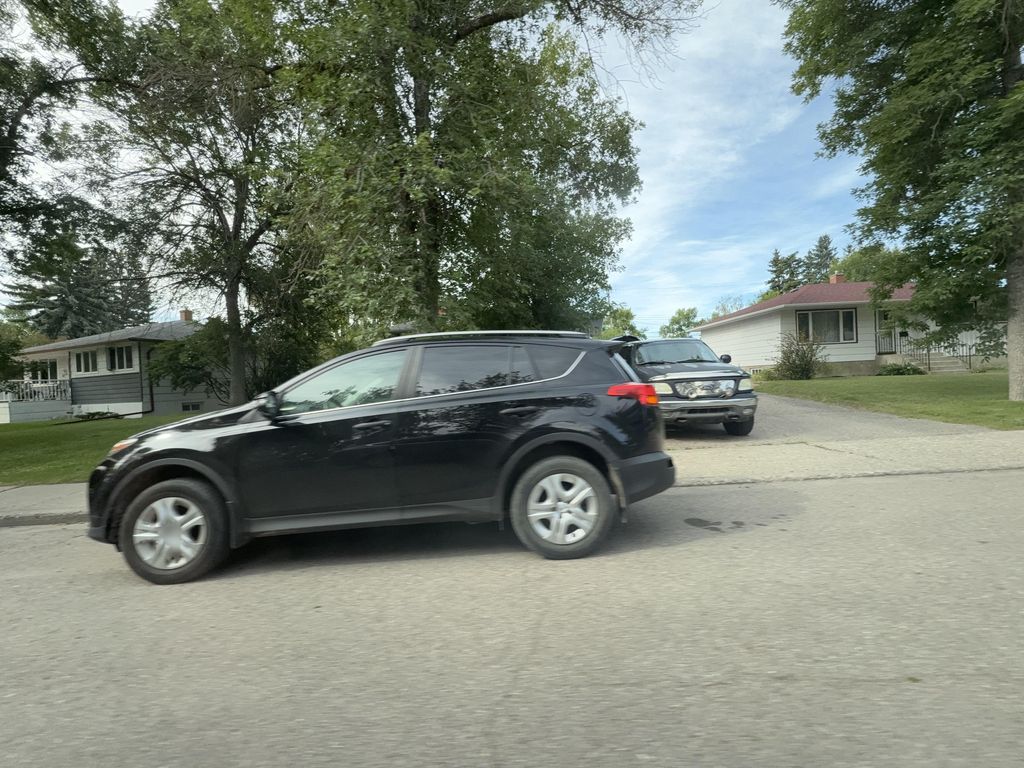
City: calgary